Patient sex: M
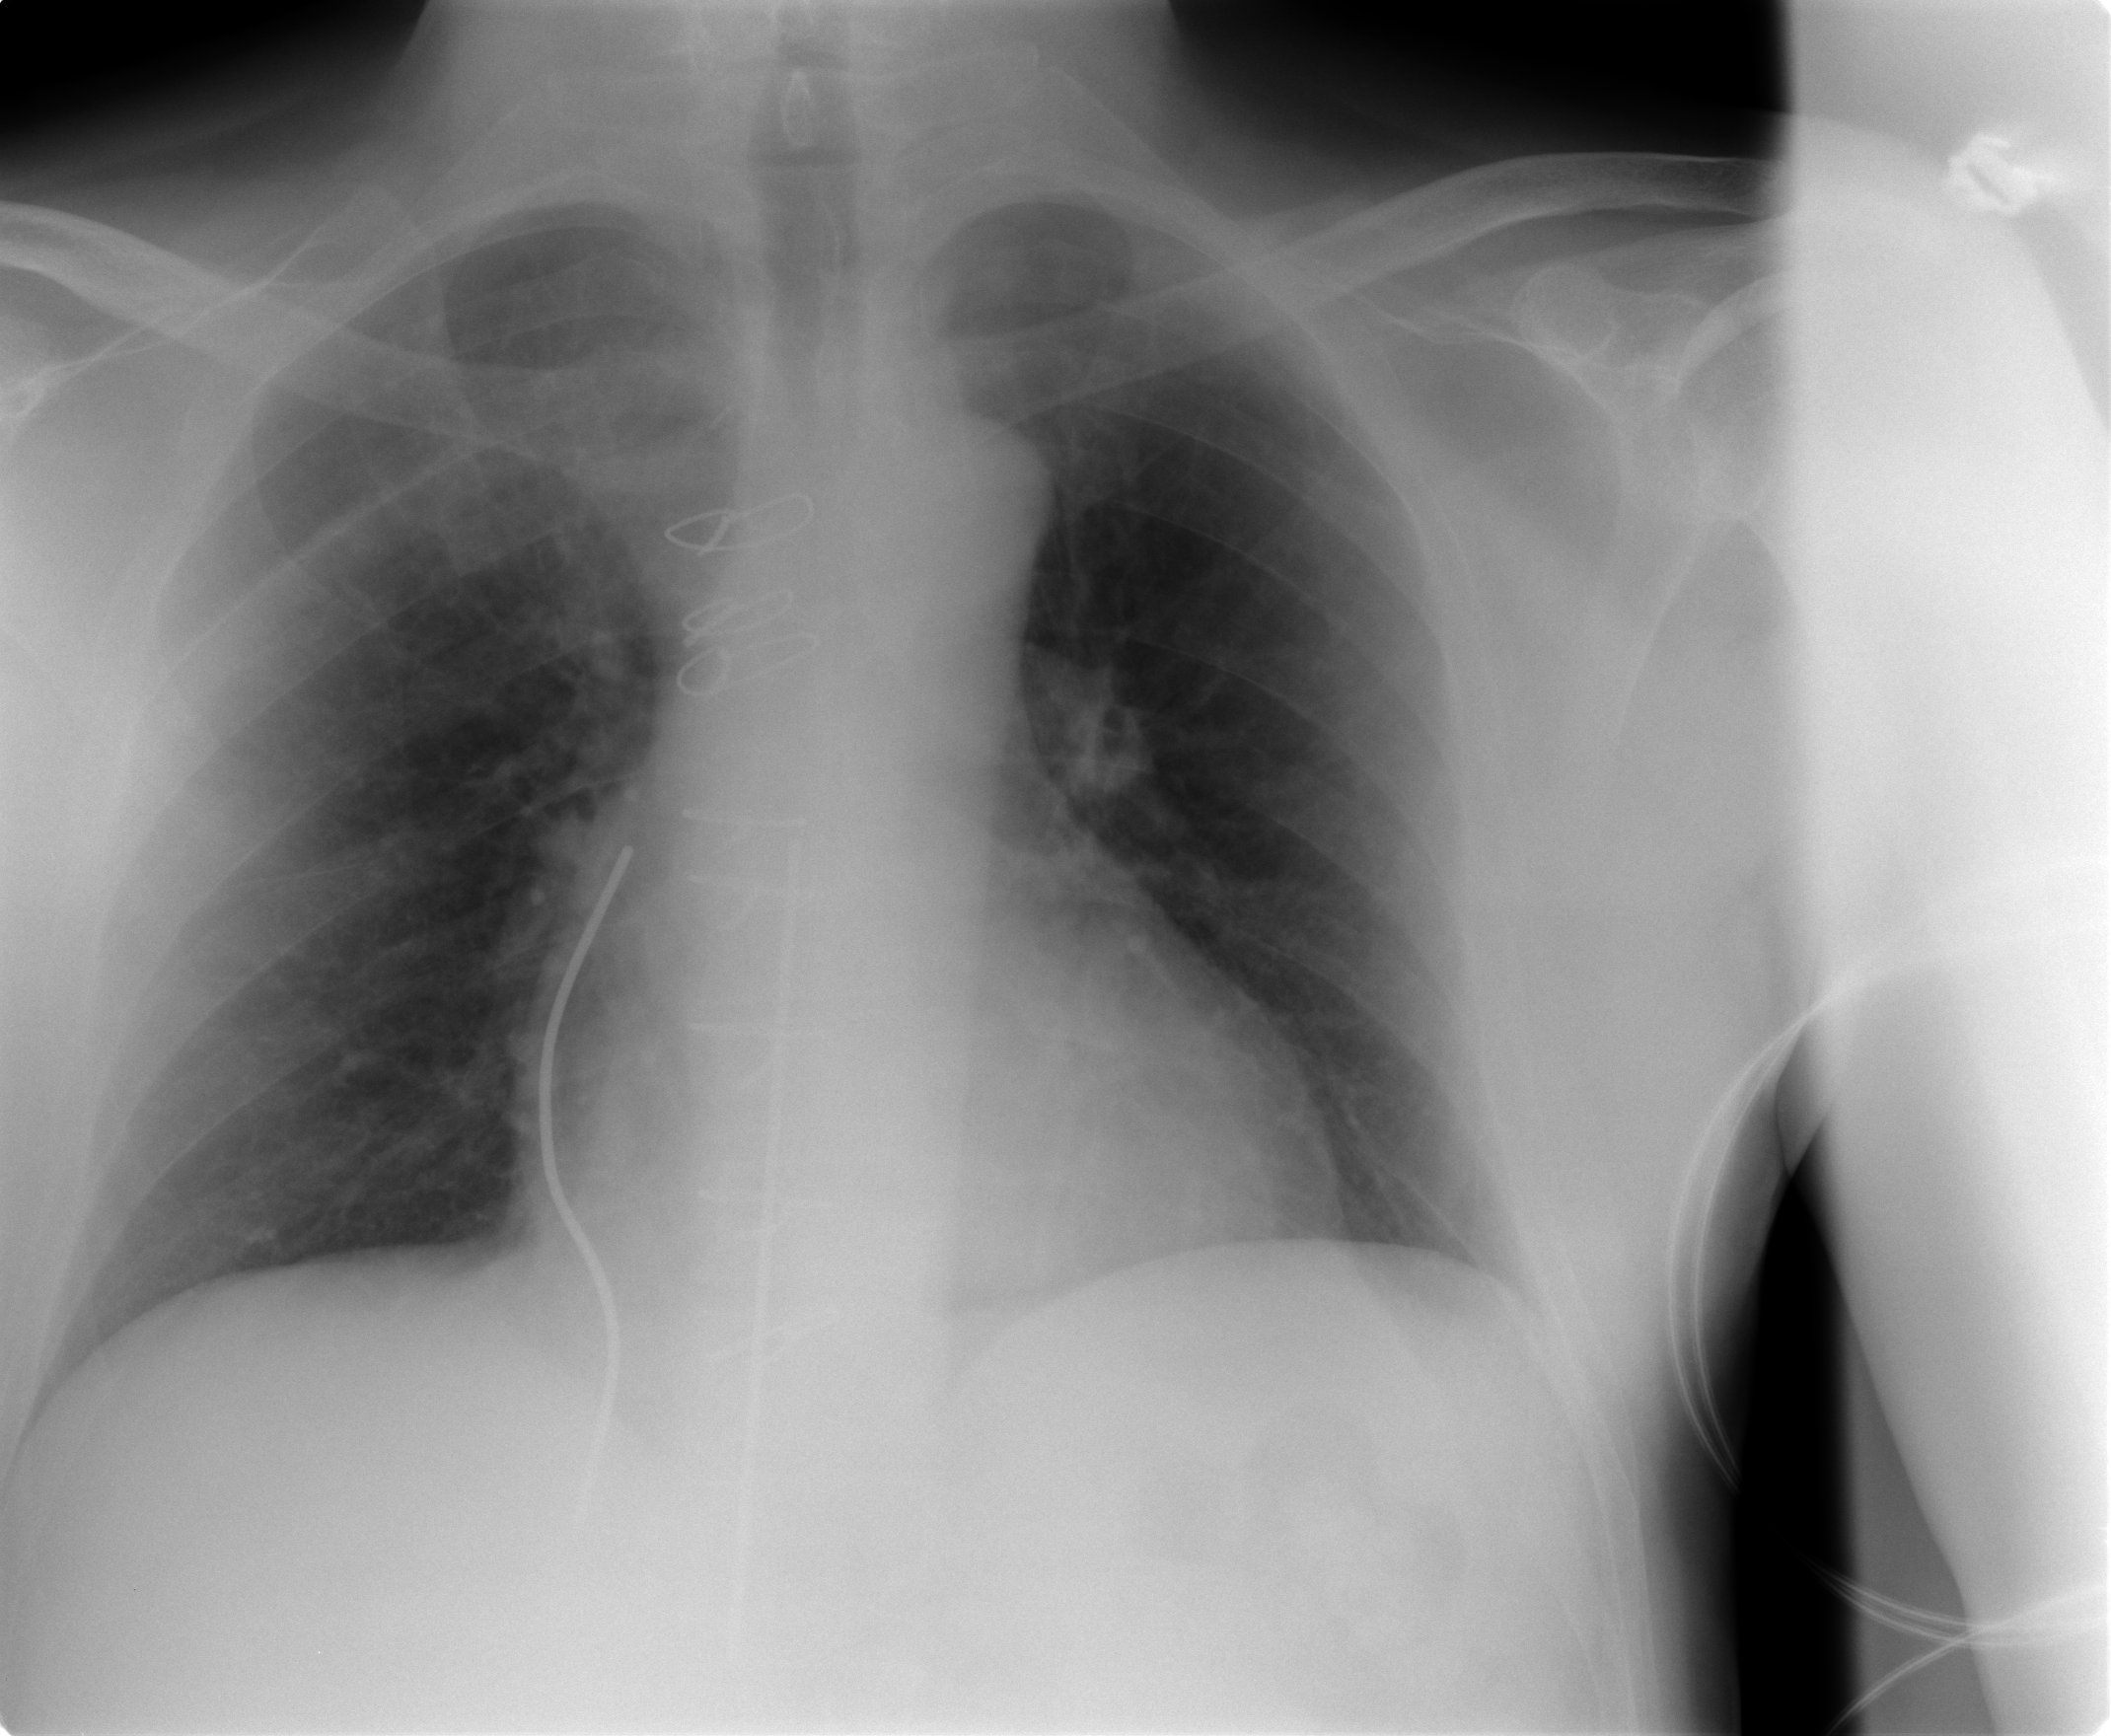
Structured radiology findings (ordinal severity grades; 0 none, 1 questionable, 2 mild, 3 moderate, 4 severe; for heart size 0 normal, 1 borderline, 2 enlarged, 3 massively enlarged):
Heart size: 0
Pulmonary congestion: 1
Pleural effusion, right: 0
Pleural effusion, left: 0
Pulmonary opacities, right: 0
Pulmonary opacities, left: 0
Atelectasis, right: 0
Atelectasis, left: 0